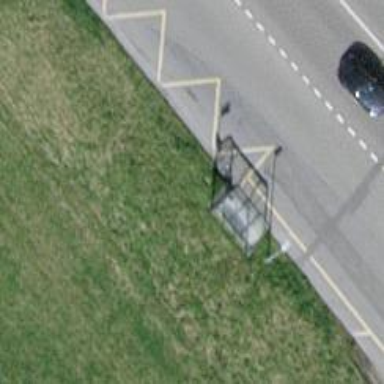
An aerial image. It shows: Platform at public transport location with shelter.